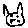
Label: cat